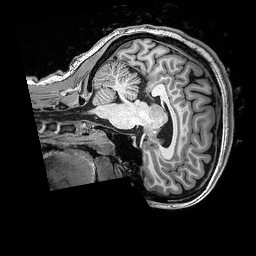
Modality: T1w
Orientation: sagittal
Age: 24
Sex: female